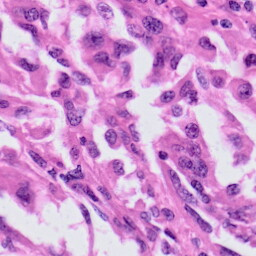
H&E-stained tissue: Skin